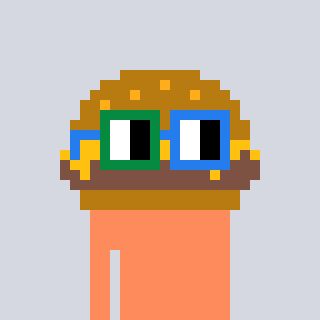
a pixel art character with square green and blue glasses, a burger-shaped head and a peachy-colored body on a cool background